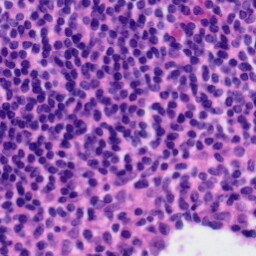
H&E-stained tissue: Tonsil